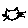
Label: cat